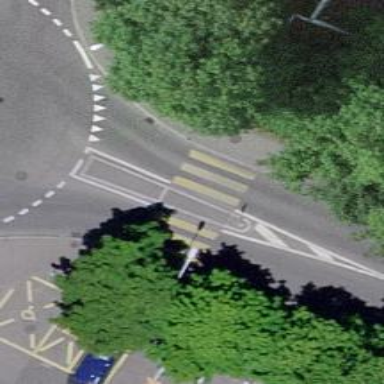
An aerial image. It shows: Zebra crossing with road island.